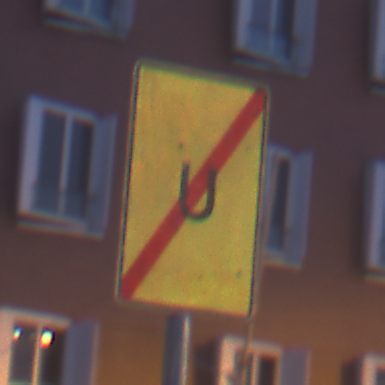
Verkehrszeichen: EndeUmleitung
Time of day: Night
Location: Outdoor (Urban)
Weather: PartlyCloudy
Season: NotSpecified
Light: Artificial